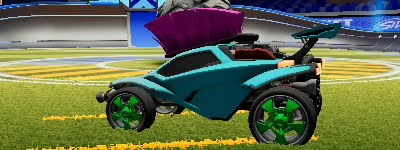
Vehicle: octane